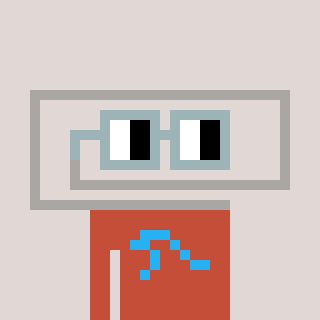
a pixel art character with square dark gray glasses, a paperclip-shaped head and a rust-colored body on a warm background